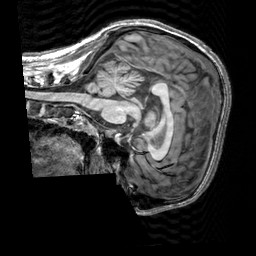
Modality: T1w
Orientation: sagittal
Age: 26
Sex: male
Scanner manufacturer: siemens
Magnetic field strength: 3 T
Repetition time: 2.3 s
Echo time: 0.00303 s